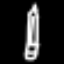
Label: pencil